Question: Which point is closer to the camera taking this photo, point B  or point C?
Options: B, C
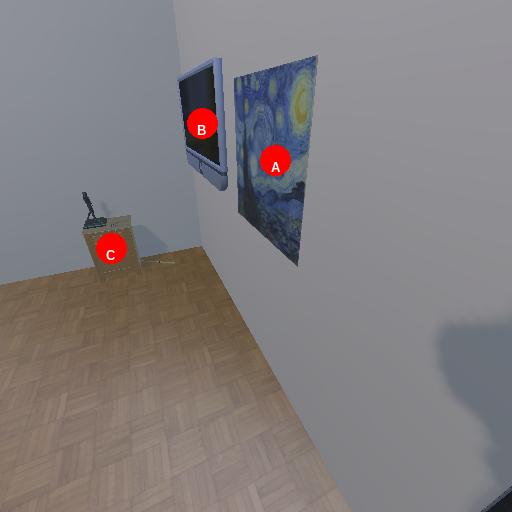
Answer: B